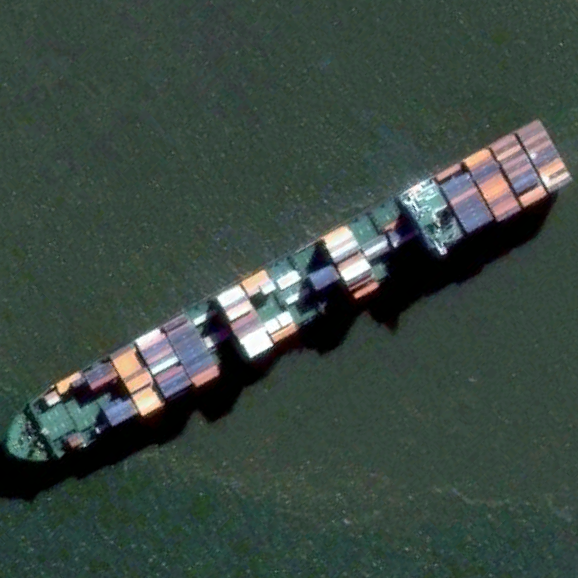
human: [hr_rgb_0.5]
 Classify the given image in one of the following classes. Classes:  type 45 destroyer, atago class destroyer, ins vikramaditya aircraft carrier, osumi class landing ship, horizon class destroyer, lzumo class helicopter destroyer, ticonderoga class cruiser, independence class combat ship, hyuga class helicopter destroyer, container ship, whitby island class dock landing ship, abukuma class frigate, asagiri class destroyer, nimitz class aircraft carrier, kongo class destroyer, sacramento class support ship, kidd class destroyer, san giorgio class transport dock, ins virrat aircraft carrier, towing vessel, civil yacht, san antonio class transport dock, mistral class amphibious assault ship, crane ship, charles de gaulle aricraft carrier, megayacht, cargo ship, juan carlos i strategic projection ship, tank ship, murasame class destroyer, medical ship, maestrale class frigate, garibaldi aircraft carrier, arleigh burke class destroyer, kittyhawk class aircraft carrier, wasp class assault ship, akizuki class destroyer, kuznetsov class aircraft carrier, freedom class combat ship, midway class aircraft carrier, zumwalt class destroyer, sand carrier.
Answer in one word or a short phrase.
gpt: Container ship